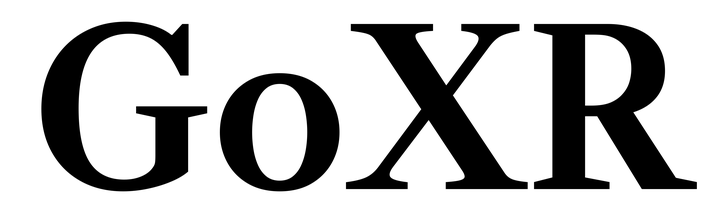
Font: LibreCaslonText_SemiBold